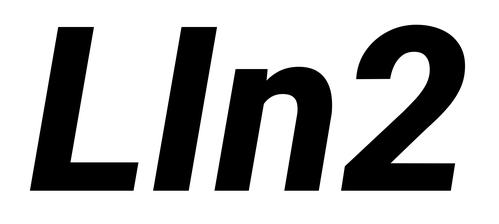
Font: Roboto-Italic_ExtraBold_Italic